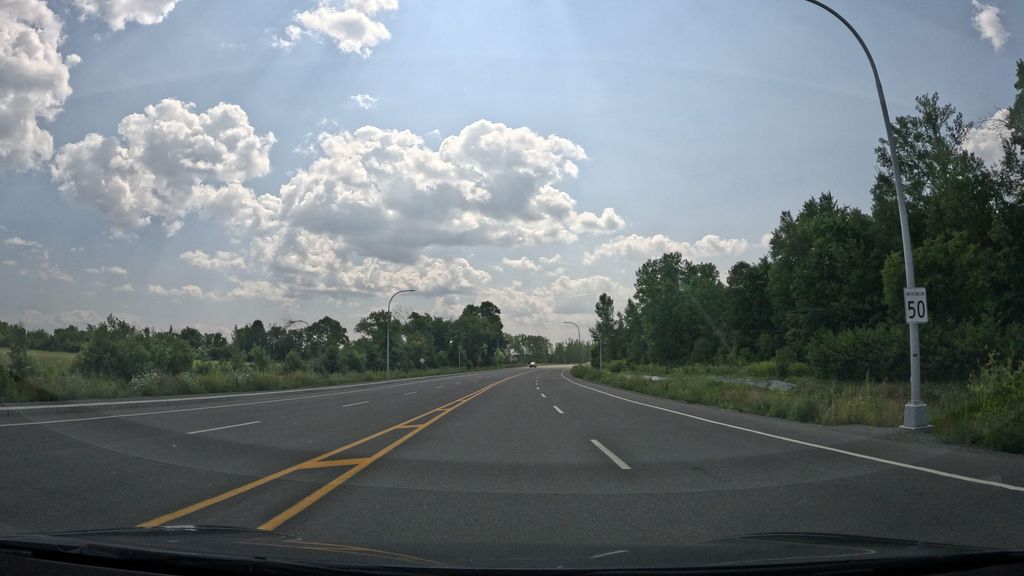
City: montreal